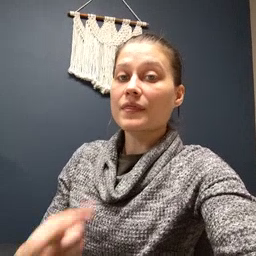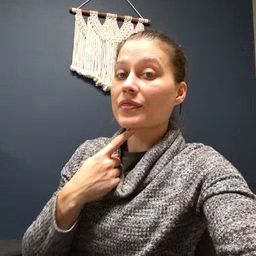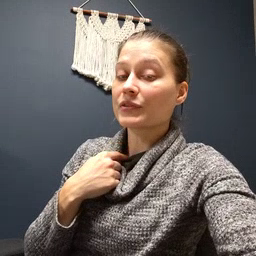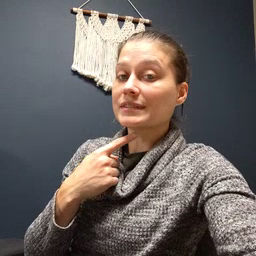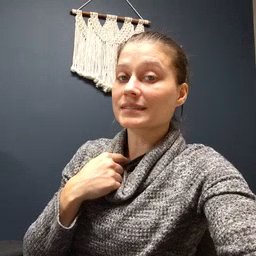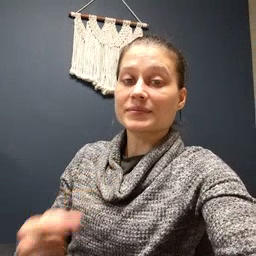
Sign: thirsty